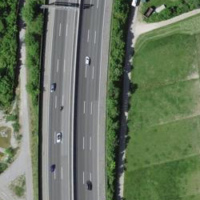
EUNIS habitat code: 57
Species observed at this site:
Melilotus albus